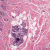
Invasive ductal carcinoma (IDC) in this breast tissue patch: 1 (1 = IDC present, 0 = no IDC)